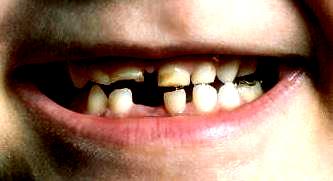
Condition: hypodontia